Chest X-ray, AP view. Patient: 26 years old, sex M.
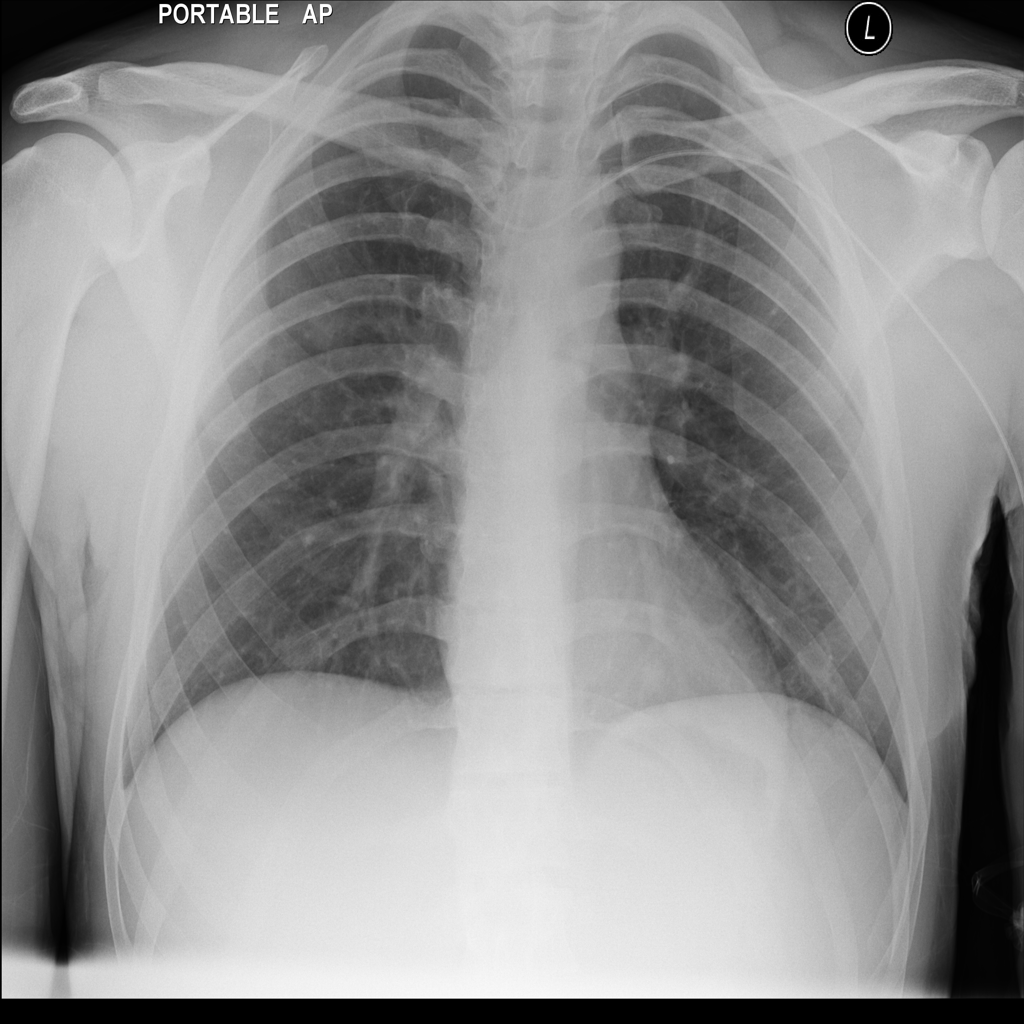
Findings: No Finding